Question: I am trying to create a React component called 'Proposals' that will render a tabular list of information received from the Django backend.
I am using the <URL> to form the table, but I've kept getting an error when I try to map the this.props.proposals values such as id, and proj_name to the table cells -
Really not sure why because when I map this.props.proposals directly in the render return of a typical html table tags it is working i.e. rendering the backend data ok. and I've also used the Reactable-Search component with the mapping in other cases and it's worked fine.
Log output of this.props.proposals shows the correct array of objects also...:

Really appreciate if someone can nudge me in the right direction, thanks!
The Proposals component:
'''
import React, { Component } from "react";
import { connect } from "react-redux";
import SearchTable from "reactable-search";
import { proposals } from "../actions";
class Proposals extends Component {
componentDidMount() {
this.props.fetchProposals();
}
constructor(props) {
super(props);
this.state = {};
}
render() {
var rows = this.props.proposals.map(p => ({
selected: this.state.selectedRow === p.id,
onClick: () => {
this.setState({ selectedRow: p.id });
},
cells: {
"#": p.id,
"Project Name": p.proj_name
}
}));
return (
<SearchTable
showExportCSVBtn={true}
searchPrompt="Type to search"
rows={rows}
/>
);
}
}
const mapStateToProps = state => {
return {
proposals: state.proposals
};
};
const mapDispatchToProps = dispatch => {
return {
fetchProposals: () => {
dispatch(proposals.fetchProposals());
}
};
};
export default connect(
mapStateToProps,
mapDispatchToProps
)(Proposals);
'''
The proposals reducer:
'''
const initialState = [];
export default function proposals(state = initialState, action) {
switch (action.type) {
case "FETCH_PROPOSALS":
return [...action.proposals];
default:
return state;
}
}
'''
The proposals action
'''
export const fetchProposals = () => {
return dispatch => {
let headers = { "Content-Type": "application/json" };
return fetch("/api/proposals/", { headers })
.then(res => res.json())
.then(proposals => {
return dispatch({
type: "FETCH_PROPOSALS",
proposals
});
});
};
};
'''
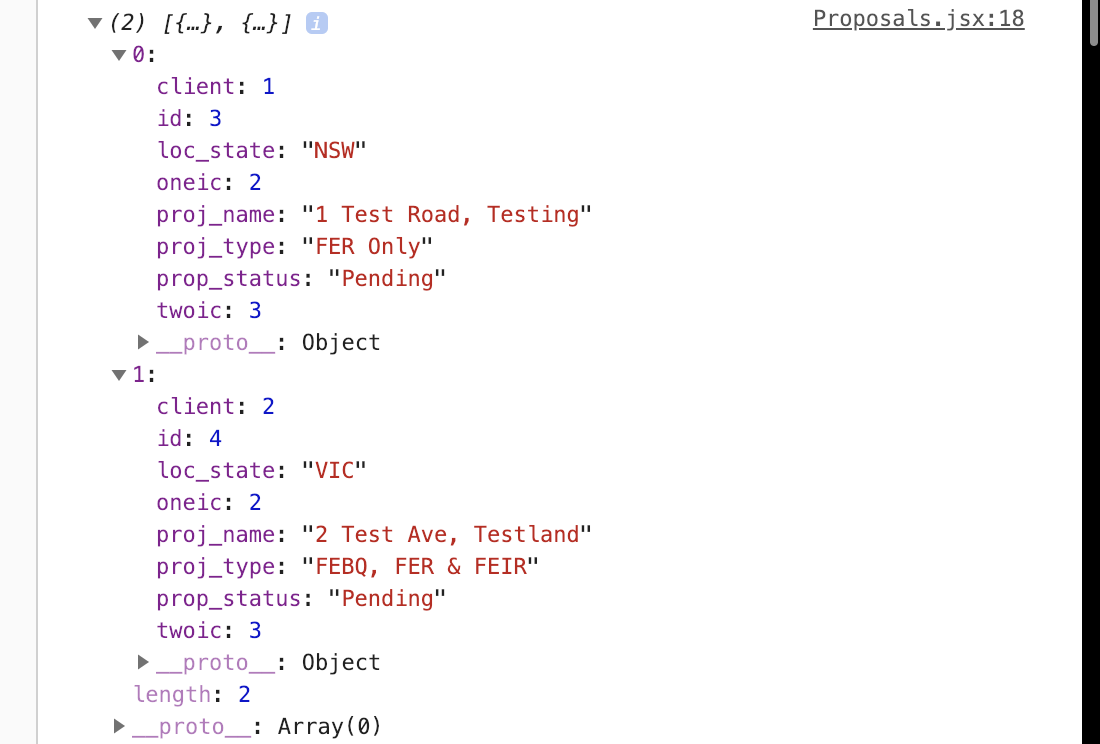
Answer: The problem is that you are requesting the proposals asynchronously but the 'SearchTable' component doesn't seem to work with empty initial proposals object. Try passing in an empty array as its 'rows' prop and you'll get the exact same error message about undefined object.
To fix this you need to show a loading indicator instead of the 'SearchTable' while the proposals are being fetched. Your reducer should look something like this, except you should also handle failure case:
'''
const initialState = { isLoading: false, error: null, proposals: [] };
export default function proposals(state = initialState, action) {
switch (action.type) {
case "FETCH_PROPOSALS":
return {
...state,
isLoading: true
};
case "FETCH_PROPOSALS_SUCCESS":
return {
...state,
isLoading: false,
proposals: action.proposals
};
case "FETCH_PROPOSALS_FAILURE":
return {
...state,
isLoading: false,
error: action.error,
};
default:
return state;
}
}
'''
The component should then render an activity indicator or loading status or anything other than 'SearchTable' when isLoading is active:
'''
import React, { Component } from "react";
import { connect } from "react-redux";
import SearchTable from "reactable-search";
import { proposals } from "../actions";
class Proposals extends Component {
componentDidMount() {
this.props.fetchProposals();
}
constructor(props) {
super(props);
this.state = {};
}
render() {
const { proposals, error, isLoading } = this.props;
if (isLoading) {
return <div>Loading...</div>;
}
if (error) {
return <div>{error.message}</div>;
}
if (proposals.length === 0) {
return <div>No proposals</div>;
}
var rows = proposals.map(p => ({
selected: this.state.selectedRow === p.id,
onClick: () => {
this.setState({ selectedRow: p.id });
},
cells: {
"#": p.id,
"Project Name": p.proj_name
}
}));
return (
<SearchTable
showExportCSVBtn={true}
searchPrompt="Type to search"
rows={rows}
/>
);
}
}
const mapStateToProps = state => {
return {
proposals: state.proposals.proposals,
isLoading: state.proposals.isLoading,
error: state.proposals.error,
};
};
const mapDispatchToProps = dispatch => {
return {
fetchProposals: () => {
dispatch(proposals.fetchProposals());
}
};
};
export default connect(
mapStateToProps,
mapDispatchToProps
)(Proposals);
'''
And the thunk action:
'''
export const fetchProposals = () => {
return dispatch => {
dispatch({type: "FETCH_PROPOSALS"});
let headers = { "Content-Type": "application/json" };
return fetch("/api/proposals/", { headers })
.then(res => res.json())
.then(proposals => {
dispatch({
type: "FETCH_PROPOSALS_SUCCESS",
proposals
});
})
.catch(error => {
dispatch({
type: "FETCH_PROPOSALS_FAILURE",
error,
});
});
};
};
'''